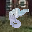
Label: 8